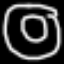
Label: donut